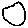
Label: circle